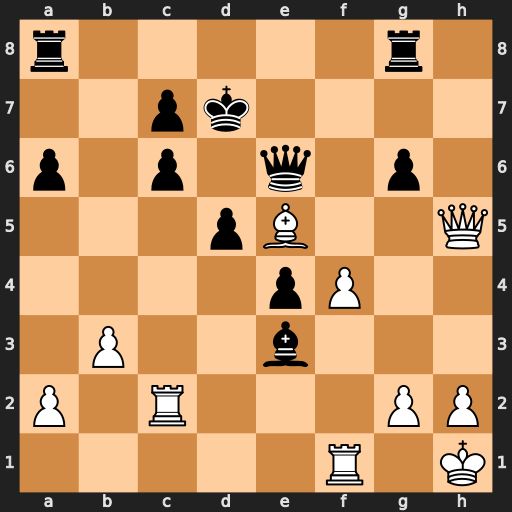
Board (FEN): r5r1/2pk4/p1p1q1p1/3pB2Q/4pP2/1P2b3/P1R3PP/5R1K
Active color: w
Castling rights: -
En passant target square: -
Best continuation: Qh7+ Ke8 Rxc6 Qxc6 Qxg8+